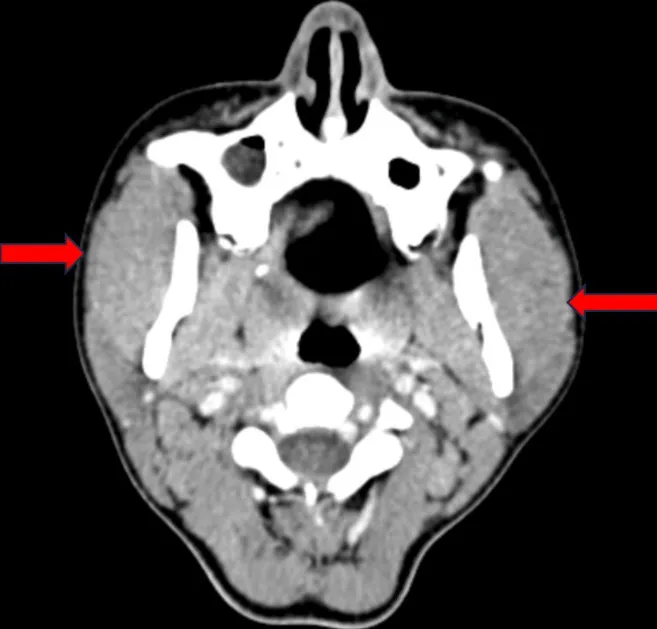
CT scan axial view showing bulky masseter muscle hypertrophy (red arrows).
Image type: radiology (ct)